Question: I have a custom tab bar with my own images as buttons. The problem is adapting this for auto layout - I know to stick the leftmost and rightmost buttons to their respective sides but for the middle buttons I need them to be x * #of-button/total-buttons-minus-1.
So, for instance, if I have 4 total buttons across my tab bar, I need the second button to be 1/3 (minus half of its width, which is a separate issue) ways along the tab bar starting from the left side and the second button to be 2/3 of the way across the tab bar.
How can I program this without code using auto layout?
Below is an attached image that shows what I'm dealing with.

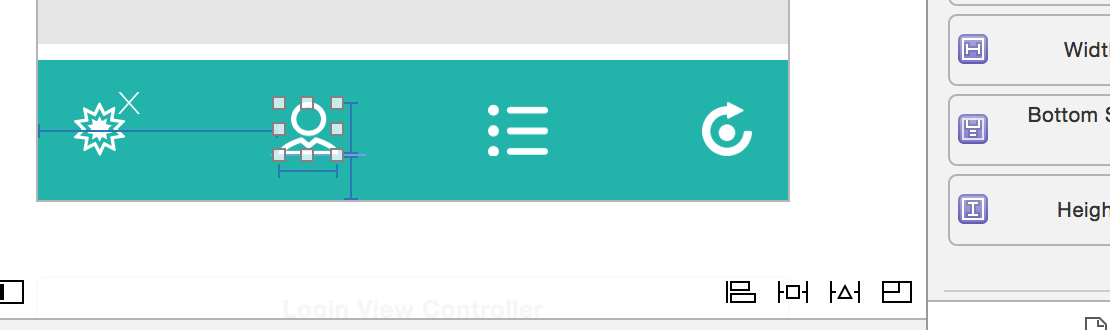
Answer: You have to make several simple steps:
1. Place transparent views between each two buttons
2. For each transparent view left and right spacing to buttons set to 0
<URL>
1. Set each view to have same width. Select all transparent views by holding command and clicking on each view and then select "Equal Widths"
<URL>